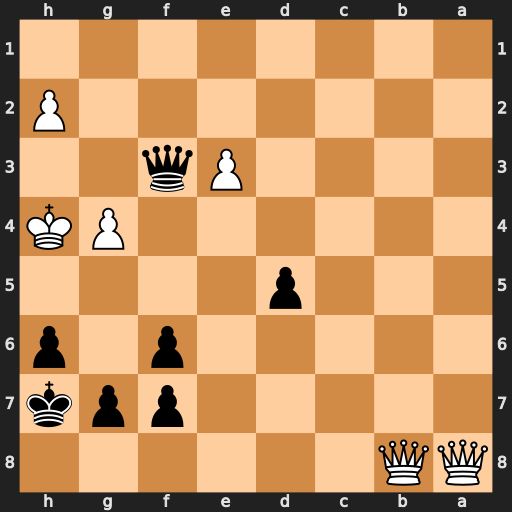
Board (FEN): QQ6/5ppk/5p1p/3p4/6PK/4Pq2/7P/8
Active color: b
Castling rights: -
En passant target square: -
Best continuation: g5+ Kh5 Qh3#